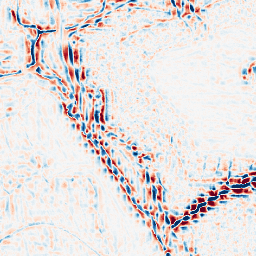
Category: wavelet
Decomposition family: wavelet_reverse_biorthogonal
Decomposition parameters: wavelet: rbio4.4
level: 3
Upsampling method: quadratic
Upsampling parameters: scale: 2
Upsampling scale: 2